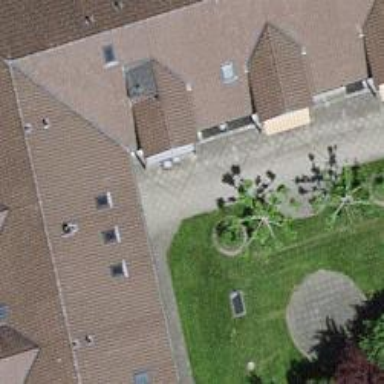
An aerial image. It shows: Retirement home building.